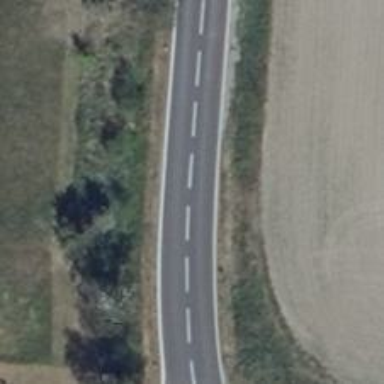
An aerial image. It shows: Asphalt road classified as primary highway.